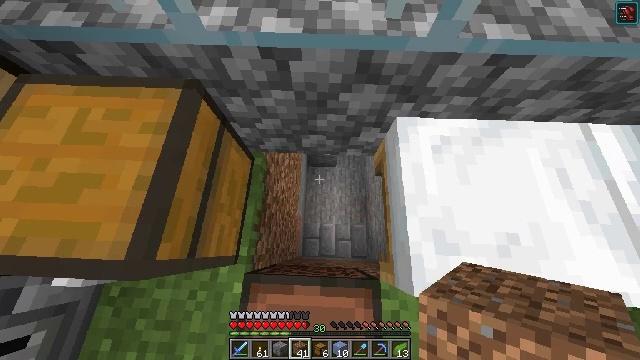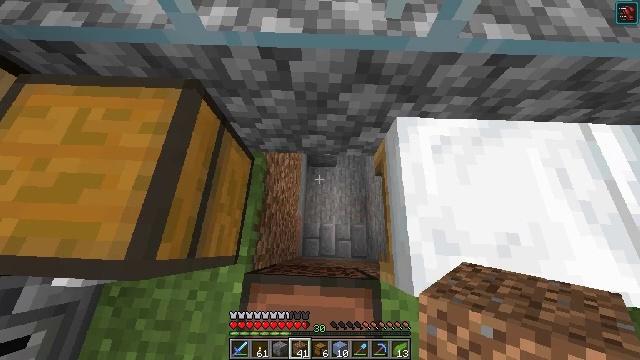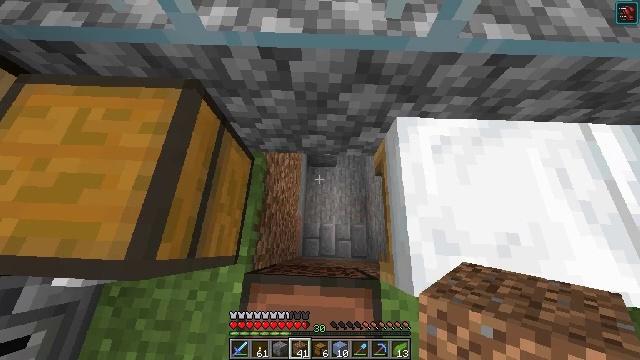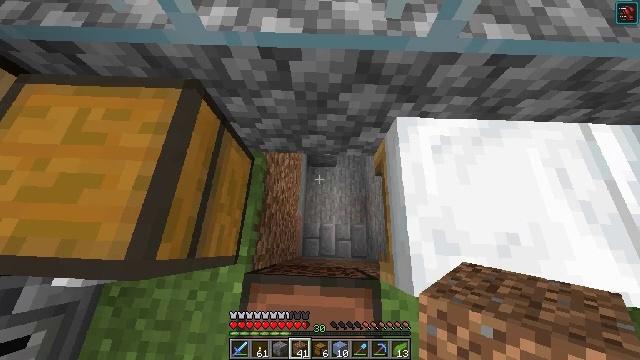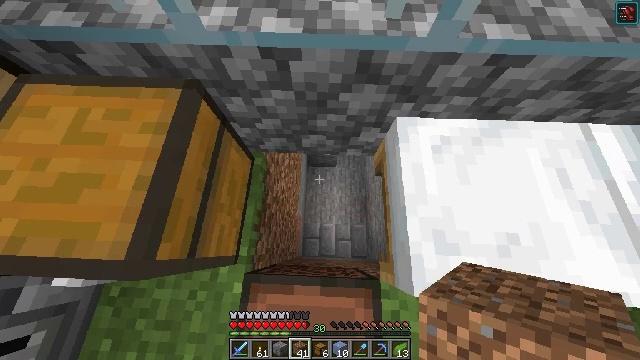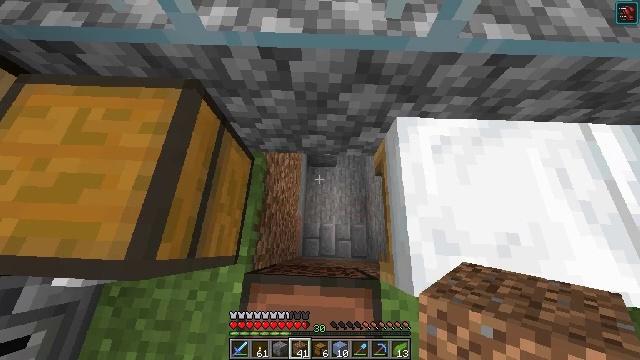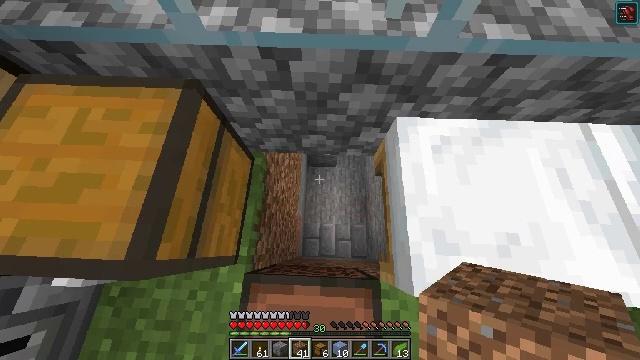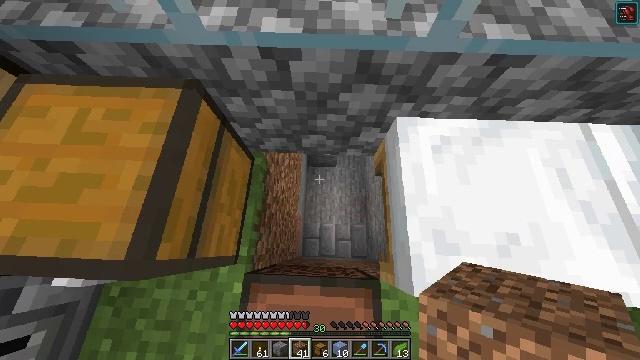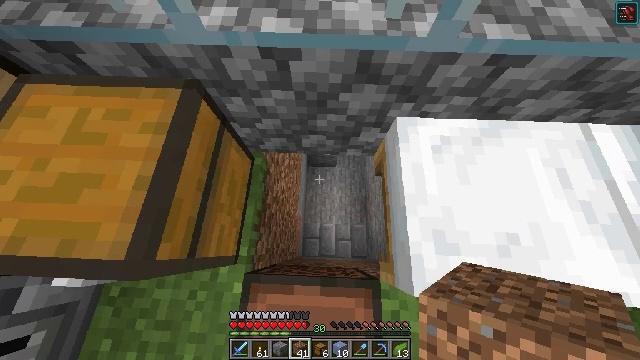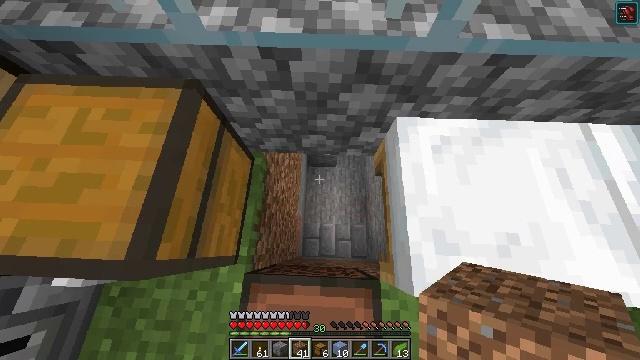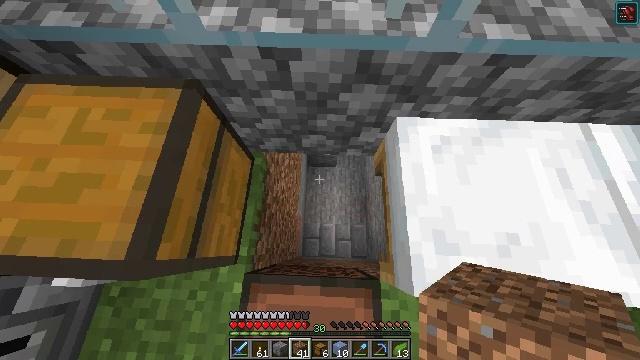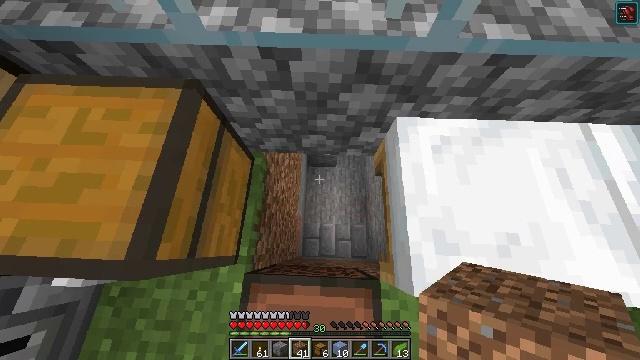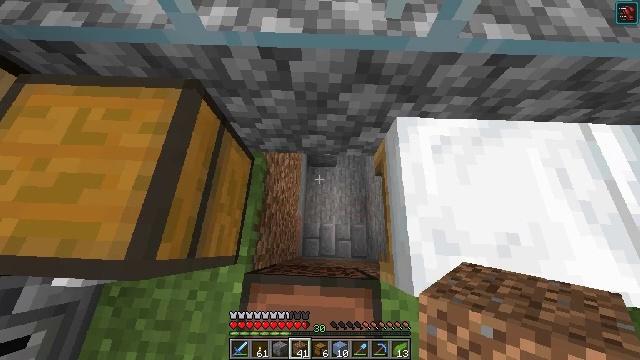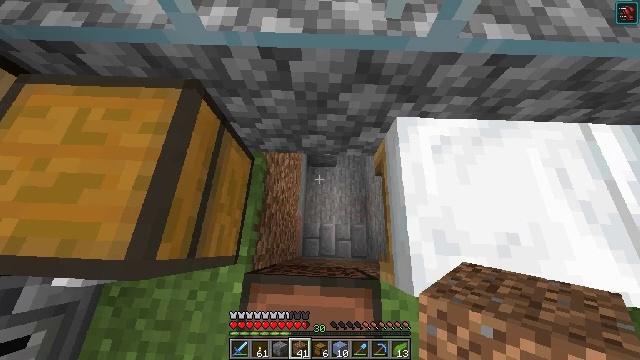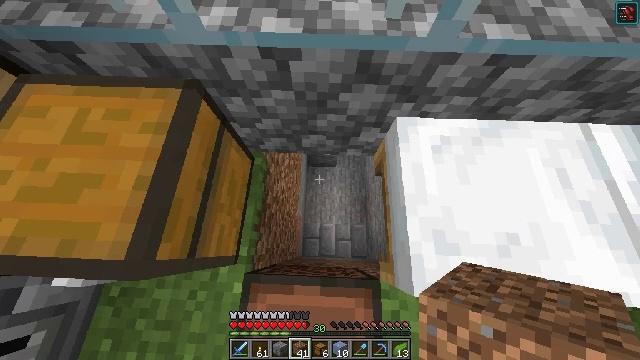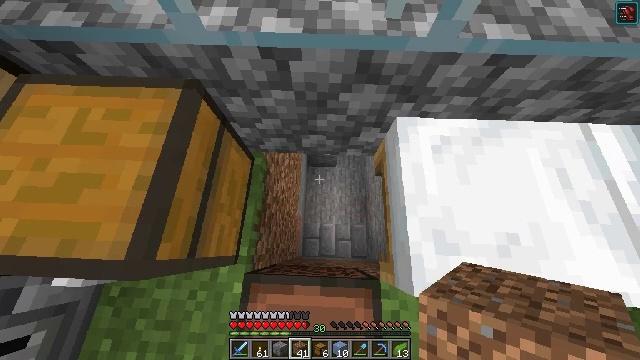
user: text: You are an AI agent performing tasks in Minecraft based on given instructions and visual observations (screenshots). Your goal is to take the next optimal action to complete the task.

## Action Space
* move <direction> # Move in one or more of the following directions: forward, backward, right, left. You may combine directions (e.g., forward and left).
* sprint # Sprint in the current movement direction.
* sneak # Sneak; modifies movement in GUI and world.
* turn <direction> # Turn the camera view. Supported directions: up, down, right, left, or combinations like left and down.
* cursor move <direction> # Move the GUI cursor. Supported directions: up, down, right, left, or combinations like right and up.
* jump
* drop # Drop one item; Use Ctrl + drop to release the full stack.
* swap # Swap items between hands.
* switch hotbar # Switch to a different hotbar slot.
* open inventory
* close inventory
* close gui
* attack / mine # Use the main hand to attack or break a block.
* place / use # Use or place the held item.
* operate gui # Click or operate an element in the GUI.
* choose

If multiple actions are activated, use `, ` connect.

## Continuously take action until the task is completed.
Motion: motion action
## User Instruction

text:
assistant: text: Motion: no_op
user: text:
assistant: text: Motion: no_op
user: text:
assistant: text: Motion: no_op
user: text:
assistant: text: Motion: no_op
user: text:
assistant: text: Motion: no_op
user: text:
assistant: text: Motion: no_op
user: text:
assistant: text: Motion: no_op
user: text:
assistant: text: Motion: no_op
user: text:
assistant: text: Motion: no_op
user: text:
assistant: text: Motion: no_op
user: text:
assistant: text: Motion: no_op
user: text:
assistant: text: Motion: no_op
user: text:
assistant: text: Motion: no_op
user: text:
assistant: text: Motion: no_op
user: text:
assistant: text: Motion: no_op
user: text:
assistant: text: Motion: no_op
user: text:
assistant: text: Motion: no_op
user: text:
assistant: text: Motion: no_op
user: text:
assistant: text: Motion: no_op
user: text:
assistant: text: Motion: no_op
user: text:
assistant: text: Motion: no_op
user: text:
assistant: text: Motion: no_op
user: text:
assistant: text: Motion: no_op
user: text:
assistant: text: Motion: no_op
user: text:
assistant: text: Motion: no_op
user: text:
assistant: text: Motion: turn down
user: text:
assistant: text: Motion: turn right and down
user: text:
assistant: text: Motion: turn down
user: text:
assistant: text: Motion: no_op
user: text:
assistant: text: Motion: no_op